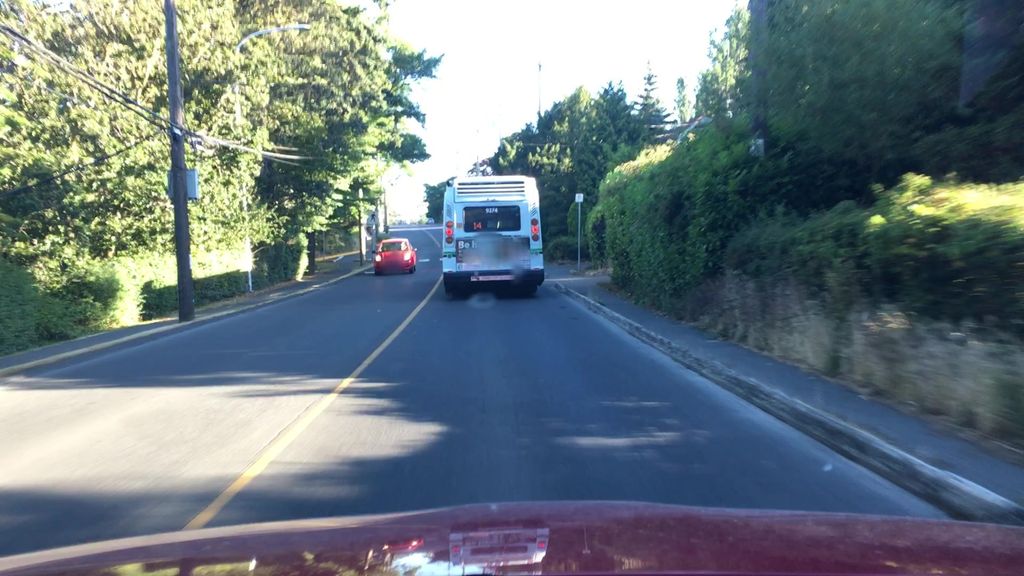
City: victoria